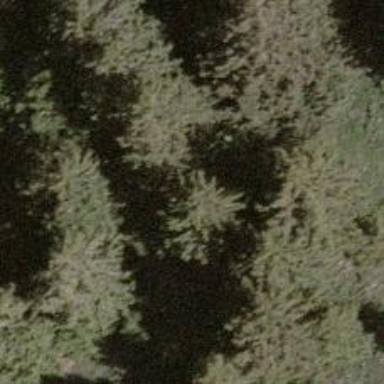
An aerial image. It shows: Single tag "natural: tree."